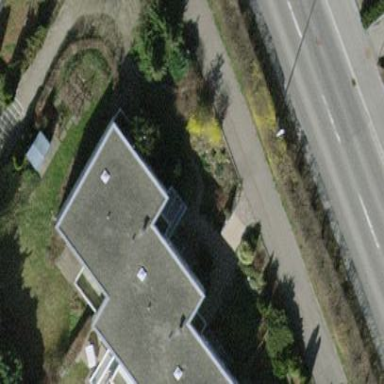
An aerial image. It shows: Terrace building.